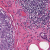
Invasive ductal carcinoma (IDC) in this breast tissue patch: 0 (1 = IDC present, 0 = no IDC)